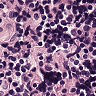
Metastatic tissue present: no